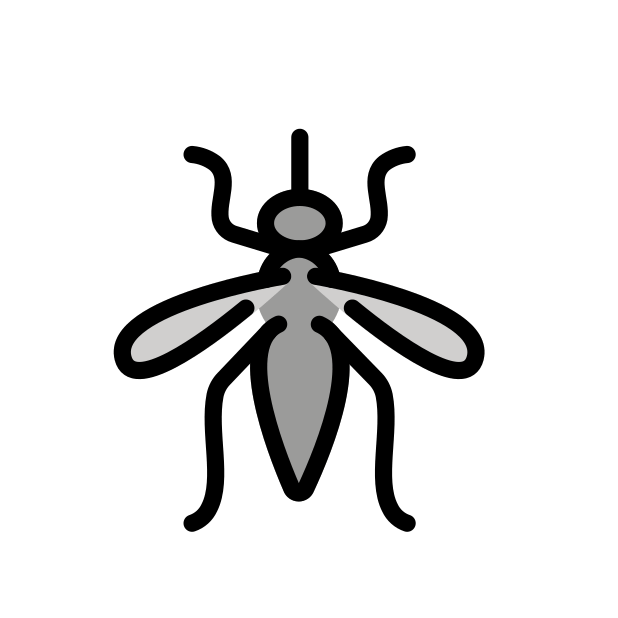
mosquito